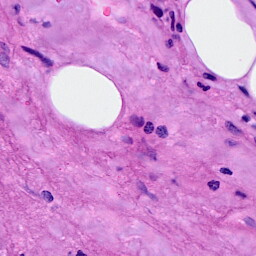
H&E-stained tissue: Breast